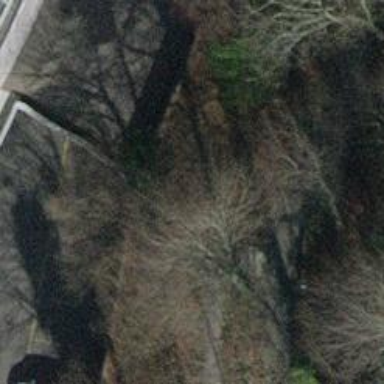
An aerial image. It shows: Road with steps.